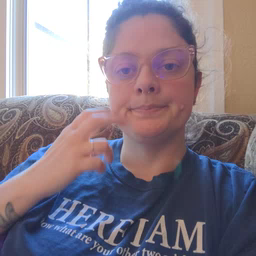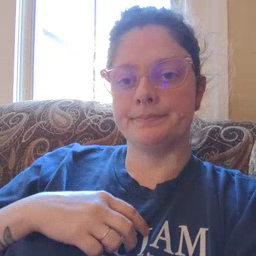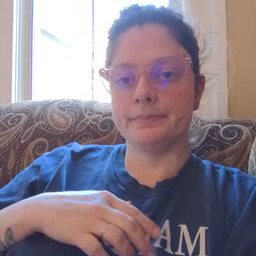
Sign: clean